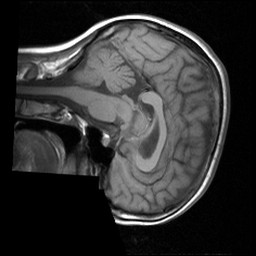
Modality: T1w
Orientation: sagittal
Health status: ill
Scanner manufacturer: siemens
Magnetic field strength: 1.5 T
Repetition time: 0.4 s
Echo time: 0.014 s